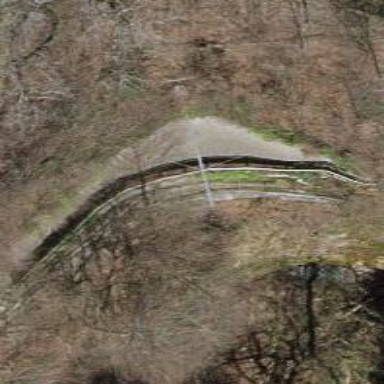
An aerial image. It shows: Bench.